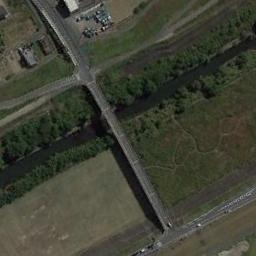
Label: bridge